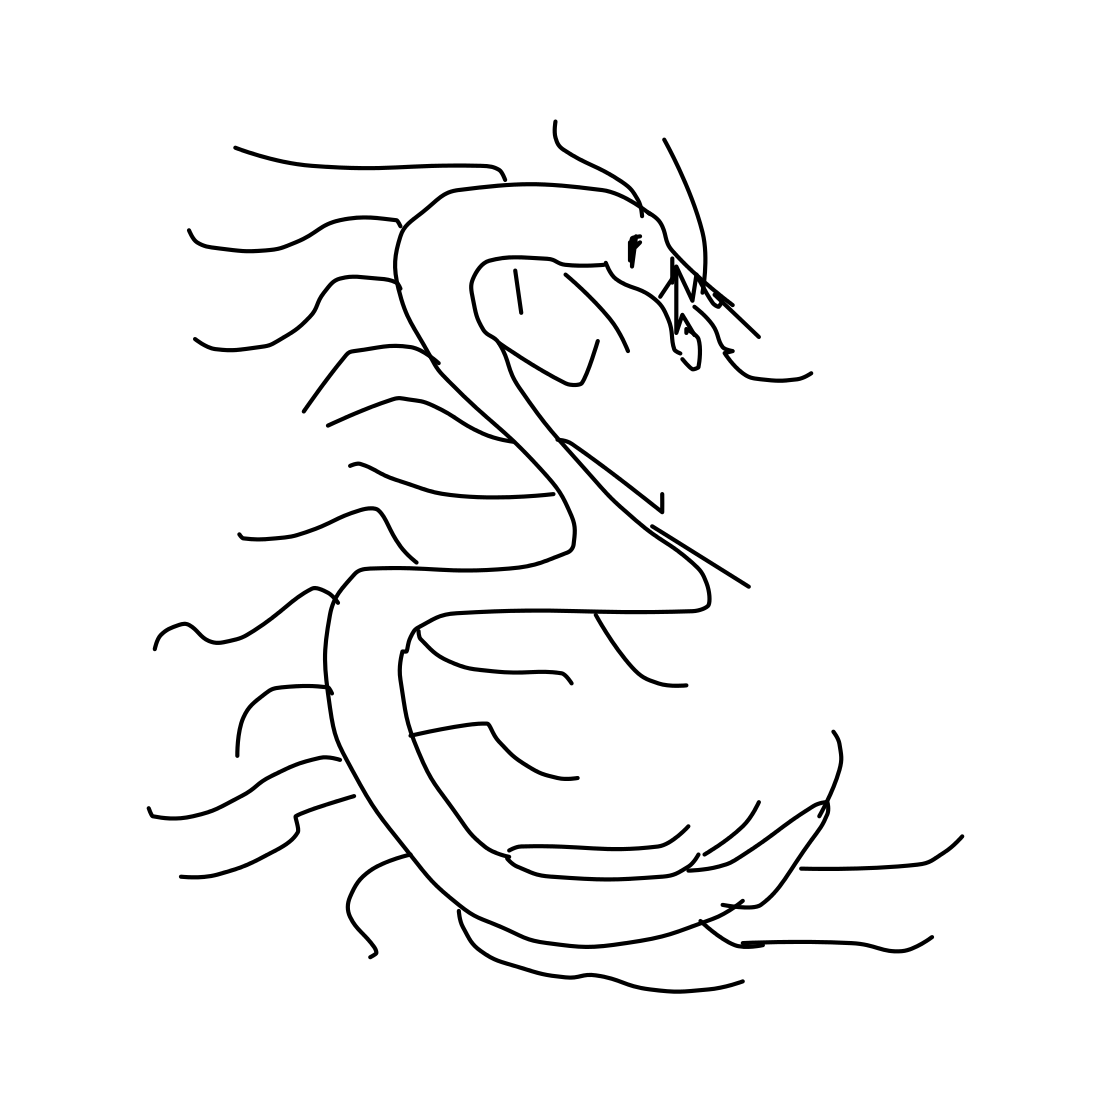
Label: dragon